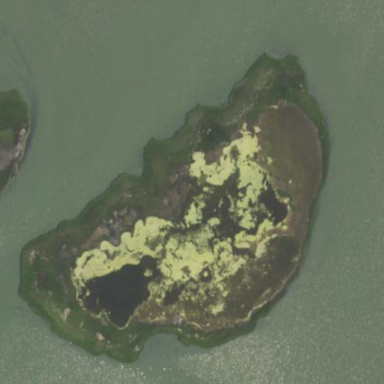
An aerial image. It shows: Islet along the natural coastline.